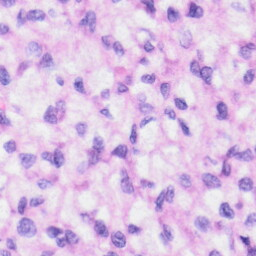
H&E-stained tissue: Liver